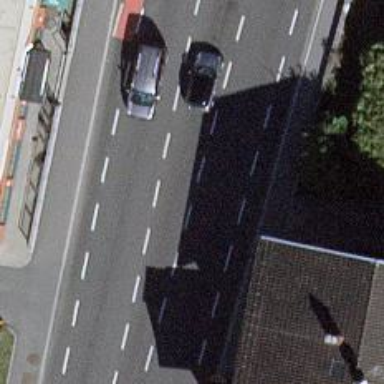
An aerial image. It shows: Primary highway with asphalt surface. It has designated lane for cyclists in both directions.